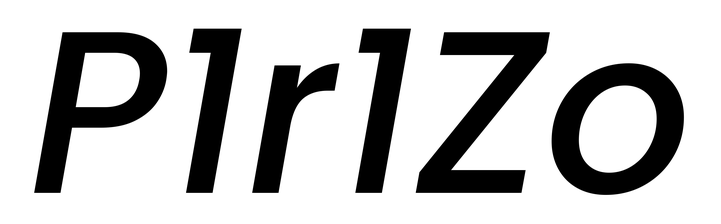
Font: Poppins-MediumItalic